Question: I wish I could implement in Android what I show in this screenshot:

The number inside the circle there is no problem for me (simply make some accounts). But I do not know how to put the circle or as putting the marker.
I mean, it's like a speedometer. Then I want depending on the numerical value, the marker is in the position of the circle that matches the numerical value (the value is moved in a range of 0-100, so that the minimum value of the marker in the circle will be 0 or 100, obviously).
I'm a bit stuck with this, any help would be welcome. Thank you.
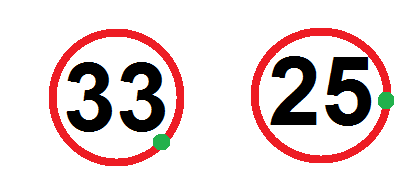
Answer: i created a circleView for you..just give a try...
'''
package com.example.err2;
import android.content.Context;
import android.graphics.Canvas;
import android.graphics.Color;
import android.graphics.Paint;
import android.graphics.Paint.Align;
import android.util.AttributeSet;
import android.util.Log;
import android.view.View;
public class Circle extends View {
int radius, number, fontSize = 80;
Paint myPaint;
public void setRadius(int radius) {
this.radius = radius;
}
public void setNumber(int number) {
this.number = number;
}
private void init() {
Log.d("init", "start");
myPaint = new Paint();
myPaint.setColor(Color.RED);
}
public Circle(Context context, AttributeSet attrs) {
super(context, attrs);
// TODO Auto-generated constructor stub
init();
}
@Override
protected void onDraw(Canvas canvas) {
// TODO Auto-generated method stub
super.onDraw(canvas);
canvas.save();
// Drawing main crcle
canvas.drawCircle(getWidth() / 2,
getHeight() / 2,
radius, myPaint);
myPaint.setColor(Color.WHITE);
canvas.drawCircle(getWidth() / 2,
getHeight() / 2,
radius - 10, myPaint);
// end of main circle
// drawing text-number
myPaint.setColor(Color.BLACK);
myPaint.setTextSize(fontSize);
myPaint.setTextAlign(Align.CENTER);
myPaint.setFakeBoldText(true);
canvas.drawText(number + "",
getWidth() / 2,
getHeight() / 2 + fontSize / 3, myPaint);
// end of drwaing text
// drawing point on circle boundry
// findPointLocation();
double deg = number * 3.6f;
double radians = Math.toRadians(deg);
int px = (int) Math.abs(radius * Math.sin(radians));
int py = (int) Math.abs(radius * Math.cos(radians));
if (number <= 25) {
px = -px;
} else if (number <= 50) {
px = -px;
py = -py;
} else if (number <= 75) {
py = -py;
}
// end od find point
myPaint.setColor(Color.GREEN);
canvas.drawCircle(getWidth() / 2 + px, getHeight() / 2 + py, 15,
myPaint);
// end of drawing point
canvas.restore();
}
}
'''
below given the mainactivity code
'''
public class MainActivity extends ActionBarActivity {
@Override
protected void onCreate(Bundle savedInstanceState) {
super.onCreate(savedInstanceState);
setContentView(R.layout.activity_main);
Circle circle=(Circle)findViewById(R.id.circle1);
circle.setRadius(100);
circle.setNumber(90);
}
}
'''
given below xml code
'''
<com.example.err2.Circle
android:id="@+id/circle1"
android:layout_width="wrap_content"
android:layout_height="wrap_content"
android:layout_alignParentLeft="true"
android:layout_alignParentTop="true"
android:layout_marginTop="73dp"
android:background="#778888" />
'''